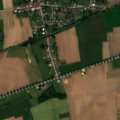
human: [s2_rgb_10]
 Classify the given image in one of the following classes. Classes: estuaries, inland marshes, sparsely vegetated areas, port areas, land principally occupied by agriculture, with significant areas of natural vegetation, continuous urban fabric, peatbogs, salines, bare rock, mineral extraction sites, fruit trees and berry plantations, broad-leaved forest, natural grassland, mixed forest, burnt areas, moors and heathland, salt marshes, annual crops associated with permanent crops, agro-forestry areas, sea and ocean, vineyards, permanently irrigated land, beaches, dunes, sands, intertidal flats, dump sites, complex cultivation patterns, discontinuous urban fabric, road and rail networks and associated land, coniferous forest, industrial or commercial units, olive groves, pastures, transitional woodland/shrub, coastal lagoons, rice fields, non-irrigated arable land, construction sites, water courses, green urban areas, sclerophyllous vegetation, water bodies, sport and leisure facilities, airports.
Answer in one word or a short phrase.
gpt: discontinuous urban fabric, non-irrigated arable land, pastures, complex cultivation patterns